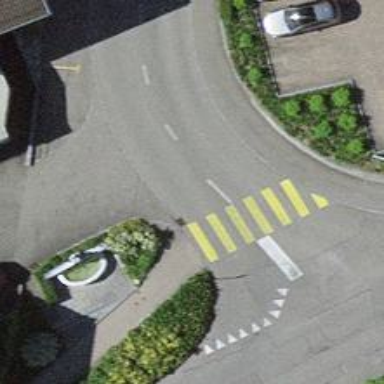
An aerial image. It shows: Zebra crossing on the road.